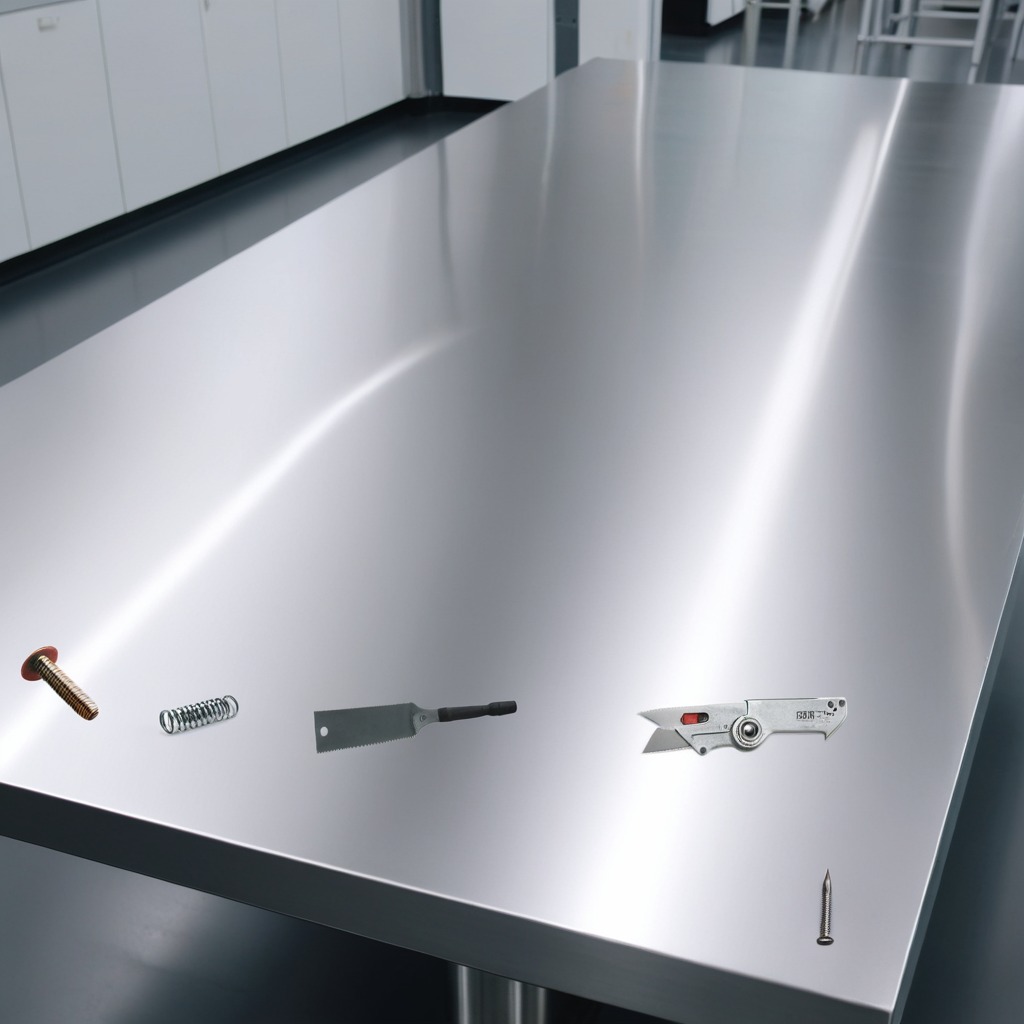
A utility knife, a metal machine screw, an iron nail, a coiled metal spring, and a handheld metal saw are lying on the stainless steel table in a high-end prototyping lab.